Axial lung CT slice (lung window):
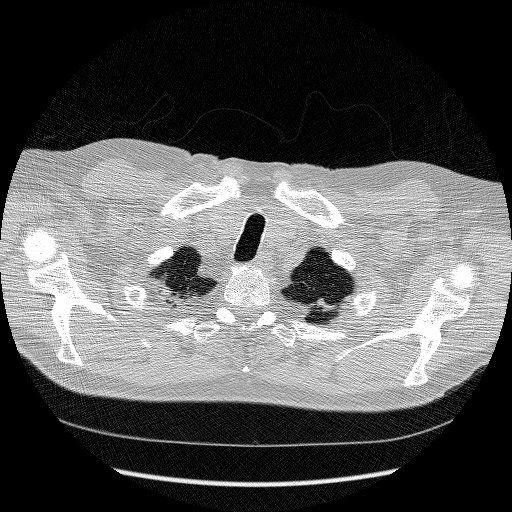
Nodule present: no